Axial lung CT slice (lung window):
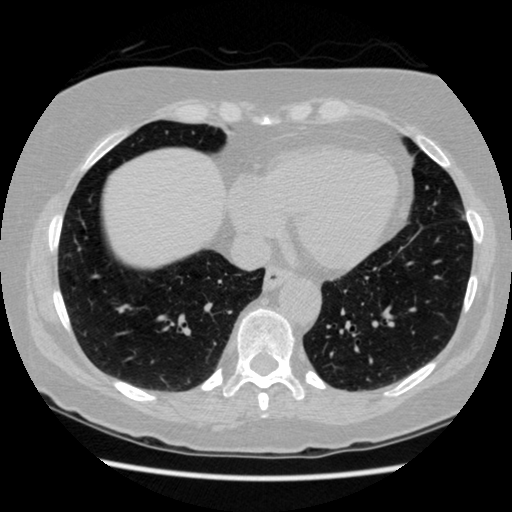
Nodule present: no